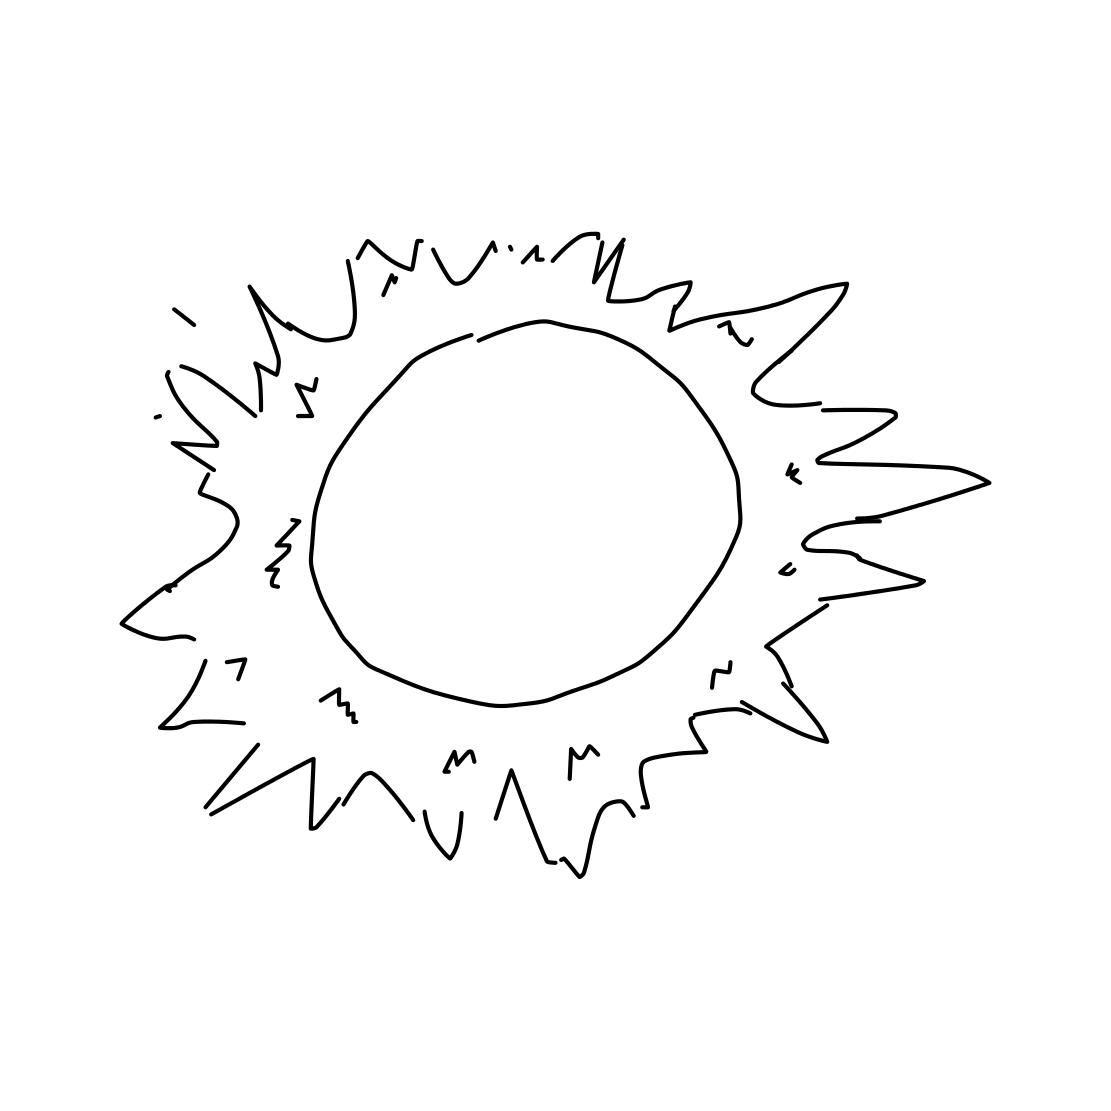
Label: sun